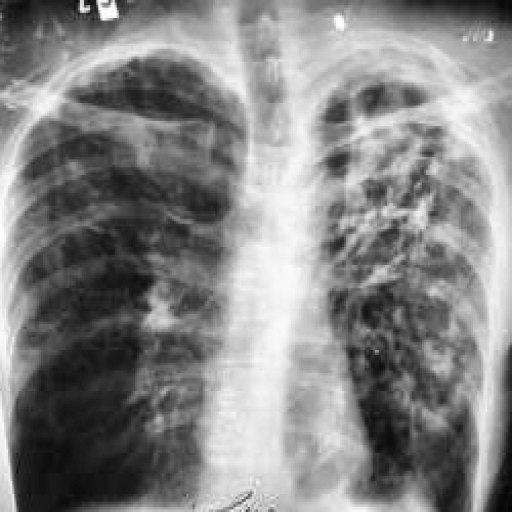
Finding: TUBERCULOSIS